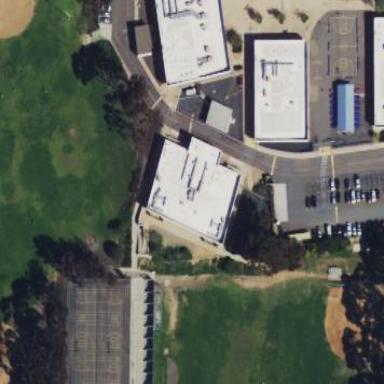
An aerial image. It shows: Education building.